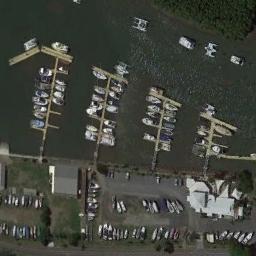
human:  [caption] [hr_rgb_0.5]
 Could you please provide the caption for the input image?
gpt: The harbor has lots of neatly docked boats and some boats are in the open area on the shore .

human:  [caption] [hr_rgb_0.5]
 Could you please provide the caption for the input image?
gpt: There are few stops in the harbor .

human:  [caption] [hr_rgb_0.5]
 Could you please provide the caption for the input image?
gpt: There are some ships moored on the sea next to the harbor next to the parking lot, Leaving many empty spaces .

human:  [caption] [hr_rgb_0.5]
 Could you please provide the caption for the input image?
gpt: Many ships are in the harbor .

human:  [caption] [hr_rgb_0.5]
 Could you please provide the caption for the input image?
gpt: There are parking lots and buildings at the harbor .